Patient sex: M
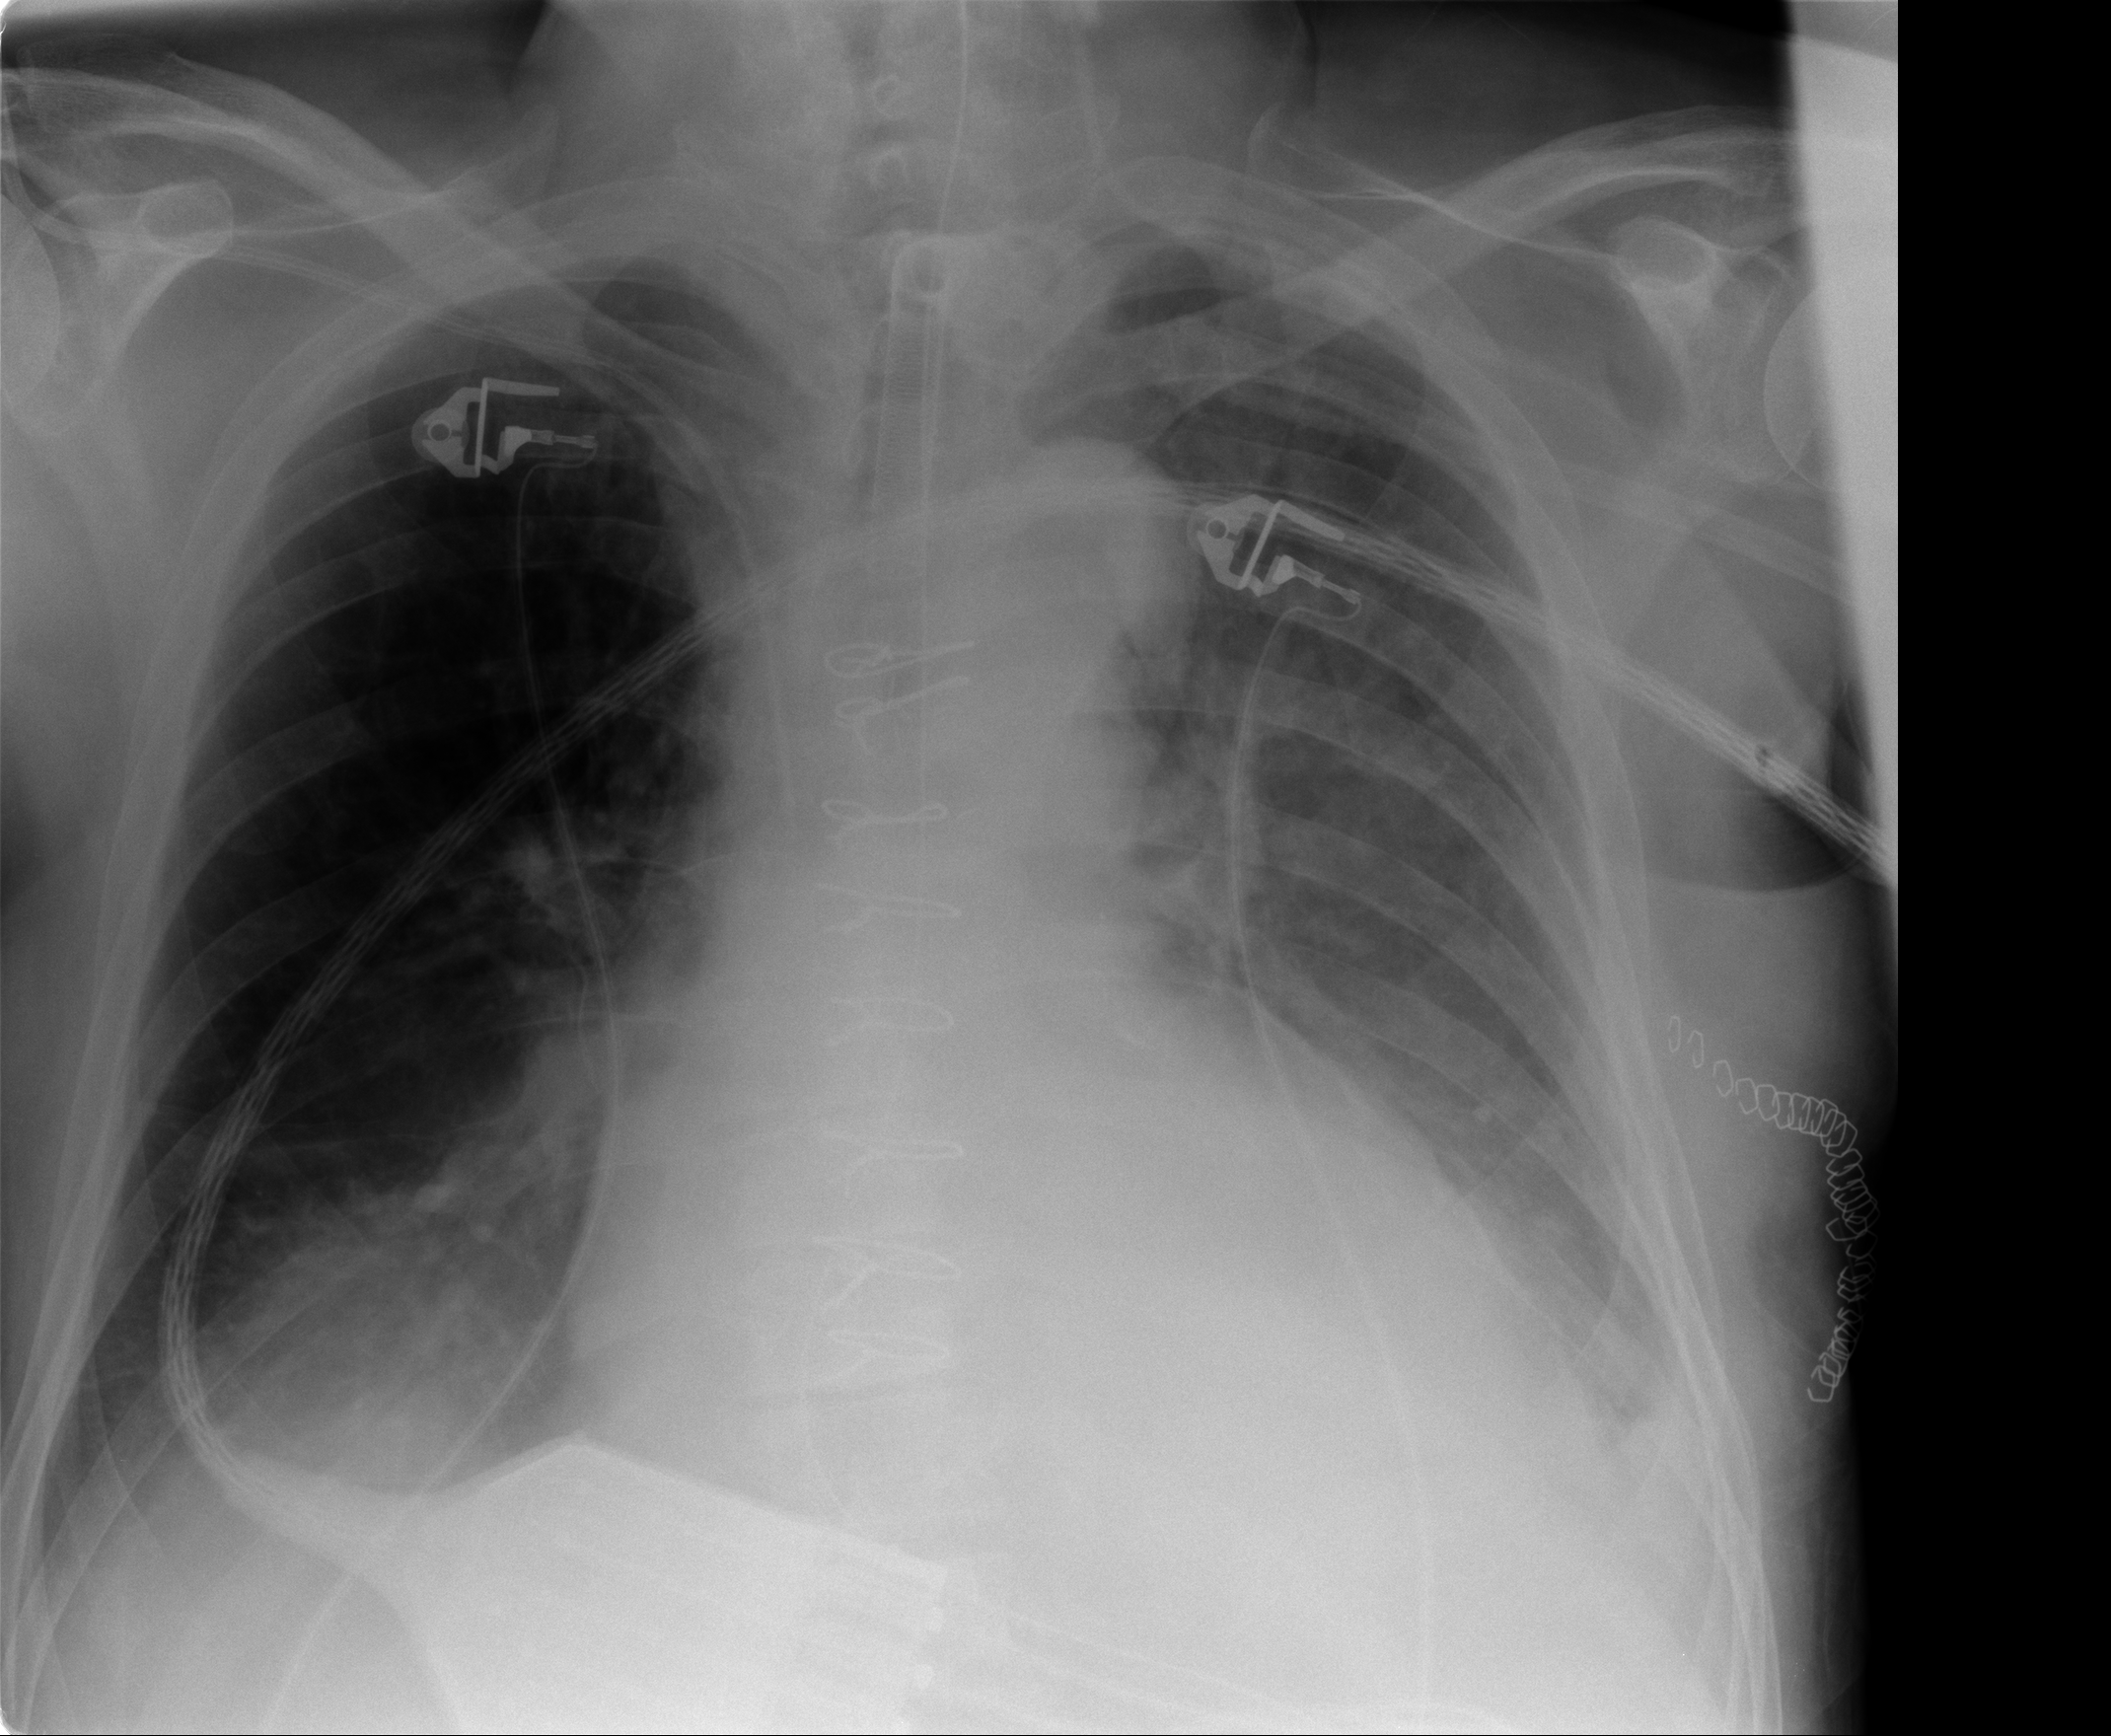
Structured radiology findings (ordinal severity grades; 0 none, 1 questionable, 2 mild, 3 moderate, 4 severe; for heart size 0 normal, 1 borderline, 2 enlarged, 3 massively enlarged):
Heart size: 2
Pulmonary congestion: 2
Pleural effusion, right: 2
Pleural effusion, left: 3
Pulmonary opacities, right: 2
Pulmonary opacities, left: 3
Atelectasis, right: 2
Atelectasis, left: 3